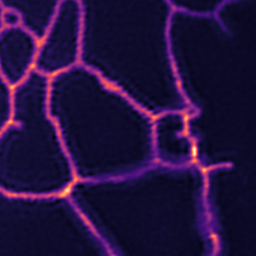
Label: Super-resolution ER image